Question: There are many questions on thread safety of servlets, but I want to ask about the other classes that servlet uses.
In a normal application the servlet classes uses other normal classes also (my appl do) like in MVC. So my question is

Suppose I have 2 servlets and the use classes Dog and Cat. Both classes have some static and non static functions and static and non static variables.
these methods uses database connection to display contents, and I got 'nullpointerexception' for this code
'''
try {
Connection con = DriverManager.getConnection(url, user, pass);
Statement stmt = con.createStatement();
select = "SELECT * FROM table";
java.sql.ResultSet result = stmt.executeQuery(select);
while(result.next())
{
do something
}
}
catch (SQLException e) {
e.printStackTrace();
}
finally {
if (con != null)
try {
con.close();
}
catch (Exception e) {
e.printStackTrace();
}
}
'''
and to my surprise i get the exception in line 'try { con.close(); } : nullPointerException'
To my understanding since I have already checked that 'if (con != null)' so 'con' should
not be null.
So,
1. Should all the functions be synchronized
2. Should all the functions using static variables be synchronized
3. Should only the static functions be synchronized using
4. Should only the static functions using static variables be synchronized
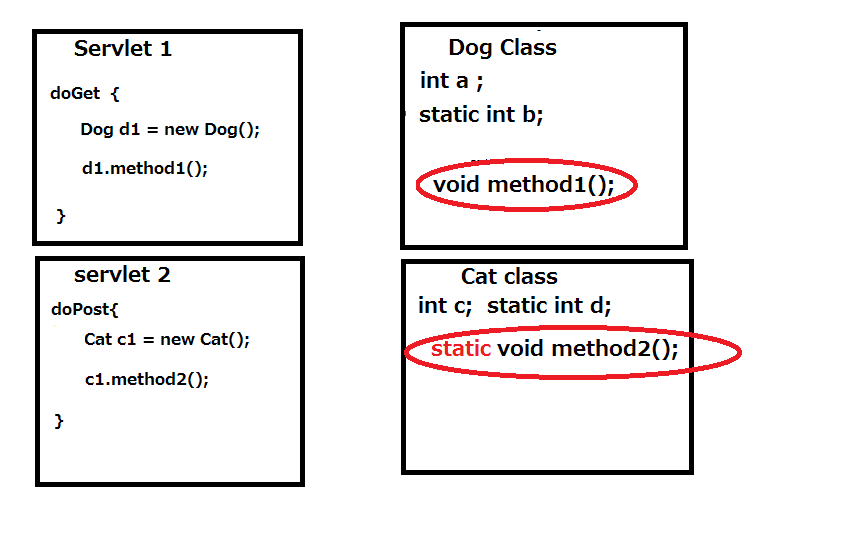
Answer: In a servlet, it is generally poor design ... and possibly a mistake ... to have static variables. But if you do use (and need to use) static variables, then the code that accesses and updates them would need to be properly synchronized. (Servlet code is executed on multiple threads ... unless you hobble the web container framework by configuring only one worker thread.)
Declaring the methods as 'synchronized' is one way to achieve this, if you do it properly.
However ...
Simply declaring methods to be 'synchronized' willy-nilly is a bad idea. You need to understand the anticipated concurrency patterns of your code before you start adding the synchronization. Mindless addition of 'synchronized' can lead to concurrency bottlenecks, and potential deadlocks. (And you can still have thread-safety issues ... if the granularity of mutual exclusion is not right for the problem.)
---
I concur with @Roman C's Answer. You should NOT be attempting to share the same database connection across multiple requests ... if that is what you are actually doing. I suggest you look into use a database connection pool.